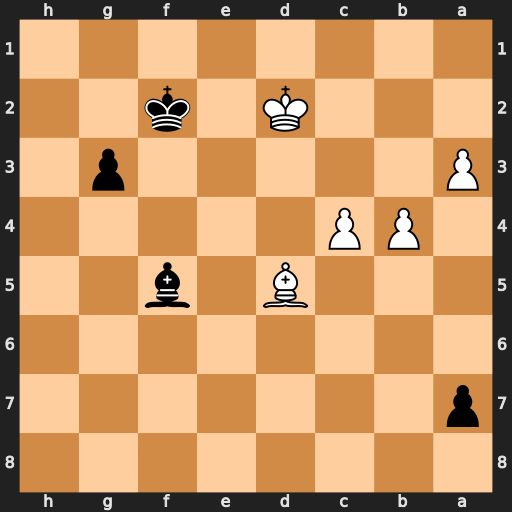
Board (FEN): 8/p7/8/3B1b2/1PP5/P5p1/3K1k2/8
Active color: b
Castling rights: -
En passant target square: -
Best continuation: Be6 Bxe6 g2